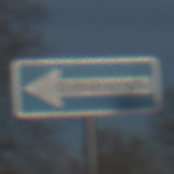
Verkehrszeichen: EinbahnstrasseLinksweisend
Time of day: MorningAfternoon
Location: Outdoor (Nature)
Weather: PartlyCloudy
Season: NotSpecified
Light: Natural